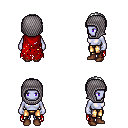
a pixel art fantasy rpg character, female body template, dark elf, purple skin, red tattered cape, gold greaves, white parted hairstyle, chain hood, brown shoes, four views (front, back, left, right), 2x2 character sprite sheet, small pixel art, hard edges, no anti-aliasing